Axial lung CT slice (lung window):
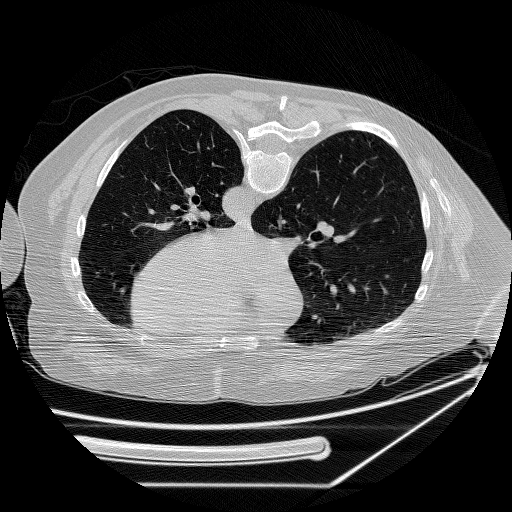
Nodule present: no